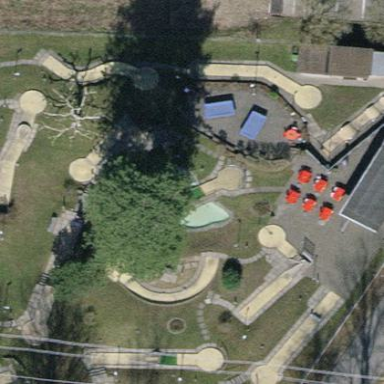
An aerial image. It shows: Miniature golf leisure land.